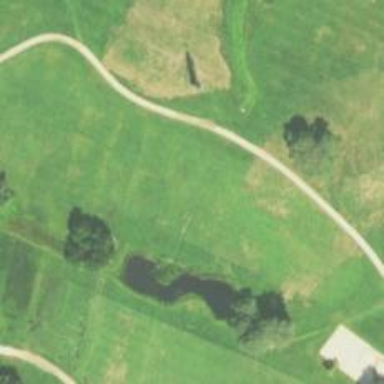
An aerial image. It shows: View of golf hole.